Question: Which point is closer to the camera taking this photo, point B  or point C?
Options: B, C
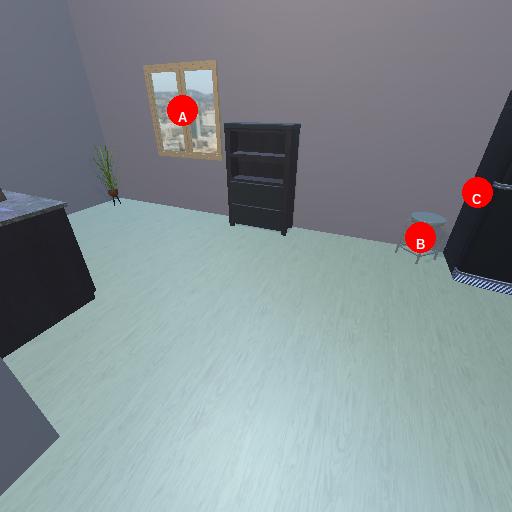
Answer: B